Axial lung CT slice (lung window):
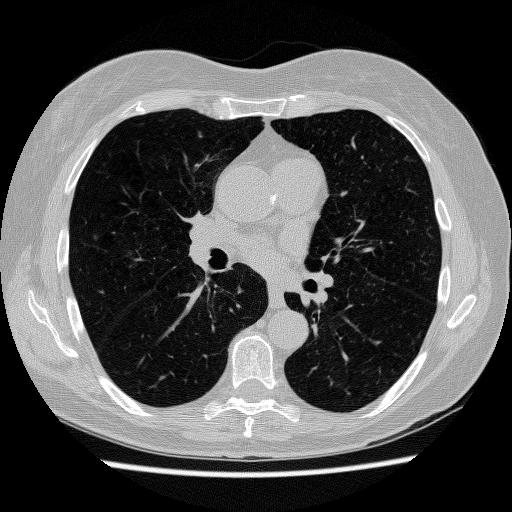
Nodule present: yes
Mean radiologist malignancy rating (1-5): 3